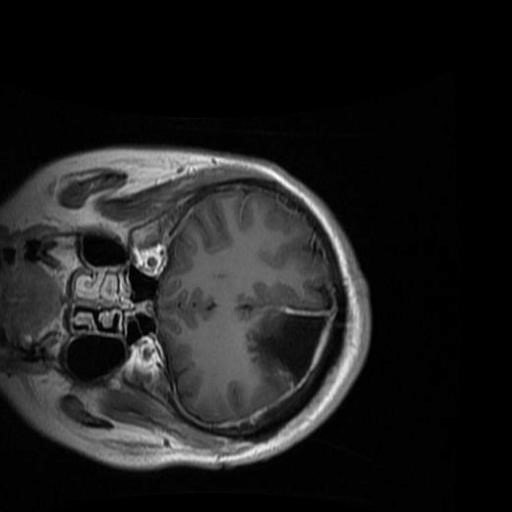
Label: brain_glioma